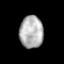
Tissue: prostate
Cell type: Epithelial cells
Senescence score: 0.3552
Nuclear area (px): 740
Mean DAPI intensity: 179.205